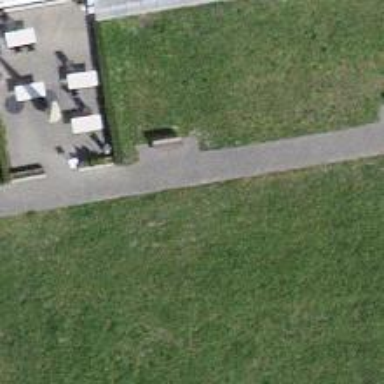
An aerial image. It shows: Bench for seating.